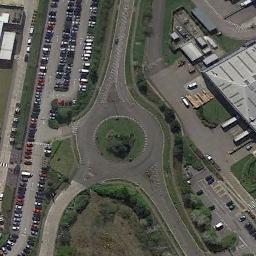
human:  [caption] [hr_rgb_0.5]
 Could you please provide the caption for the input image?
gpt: There are many cars near the roundabout .

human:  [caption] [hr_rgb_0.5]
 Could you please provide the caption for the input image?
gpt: The roundabout connects some roads and a parking lot is next to the roundabout .

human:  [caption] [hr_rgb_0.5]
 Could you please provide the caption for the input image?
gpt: The roundabout is on the grass next to buildings and parking lot .

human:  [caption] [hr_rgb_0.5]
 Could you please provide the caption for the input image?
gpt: There are several vehicles driving on the road at the roundabout, There are some buildings and some trees and some lawns around the roundabout, And many cars are parked in the open space beside the roundabout .

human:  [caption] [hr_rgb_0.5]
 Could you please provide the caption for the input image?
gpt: There are many cars on the parking lot beside the roundabout .